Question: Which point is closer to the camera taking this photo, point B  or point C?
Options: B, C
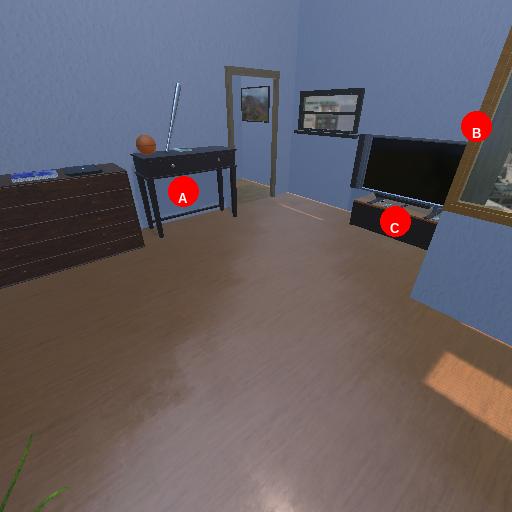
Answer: B